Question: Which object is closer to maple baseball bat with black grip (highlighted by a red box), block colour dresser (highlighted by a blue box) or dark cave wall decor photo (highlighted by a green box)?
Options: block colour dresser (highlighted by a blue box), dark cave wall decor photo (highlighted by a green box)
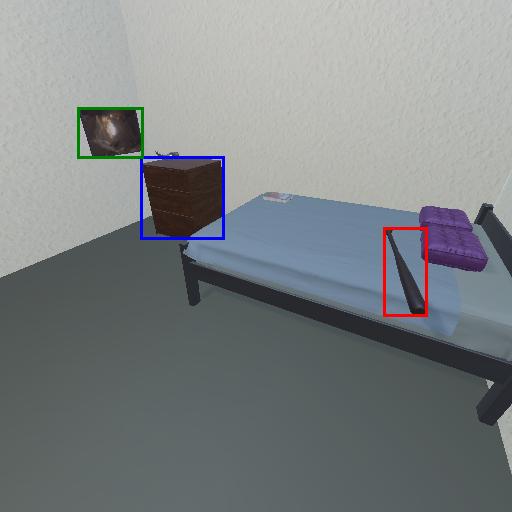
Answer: block colour dresser (highlighted by a blue box)